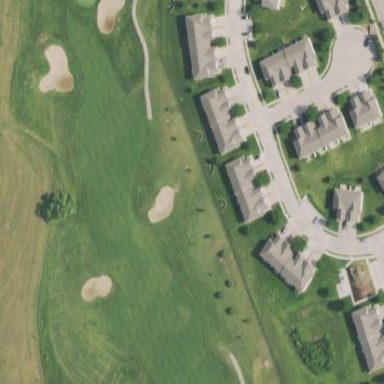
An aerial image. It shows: Golf fairway surrounded by grass.